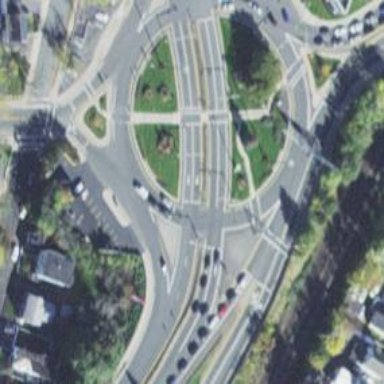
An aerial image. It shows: Circular junction with trunk road paved with asphalt.